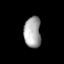
Tissue: lung
Cell type: Endothelial cells
Senescence score: 0.7255
Nuclear area (px): 515
Mean DAPI intensity: 166.734